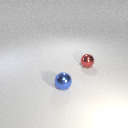
small blue metal sphere to the left of small red metal sphere